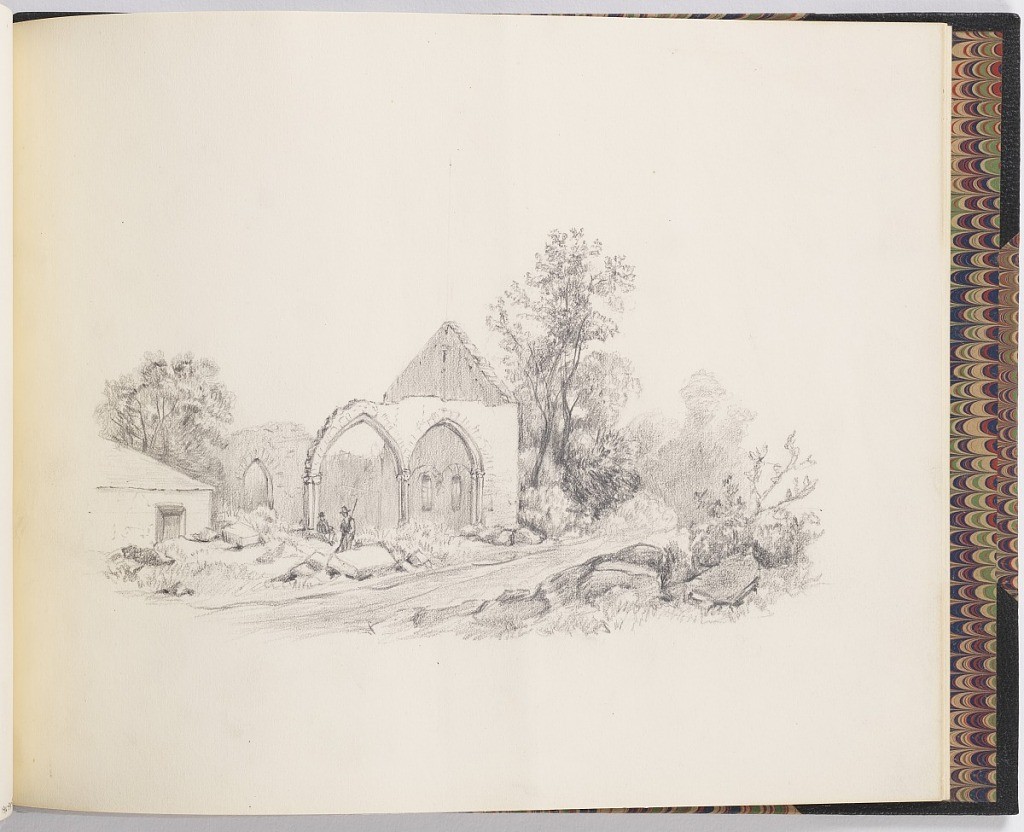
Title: Ruins by a Road
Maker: Francis Augustus Lathrop, American, 1849–1909
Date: ca. 1895
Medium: Graphite on white paper
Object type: Drawing
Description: Sketchbook drawing. Two figures of peasants sit on rocks from the ruins of a small church, by the side of the road. Gothic open arches in the walls.